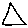
Label: triangle